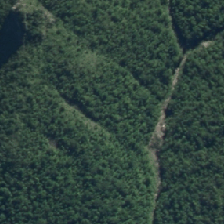
Land cover: broadleaved_indigenous_hardwood